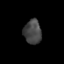
Tissue: prostate
Cell type: B cells
Senescence score: 0.358
Nuclear area (px): 415
Mean DAPI intensity: 69.745